Aerial crown-view tile of a tropical tree (Barro Colorado Island, Panama), acquired 20250217:
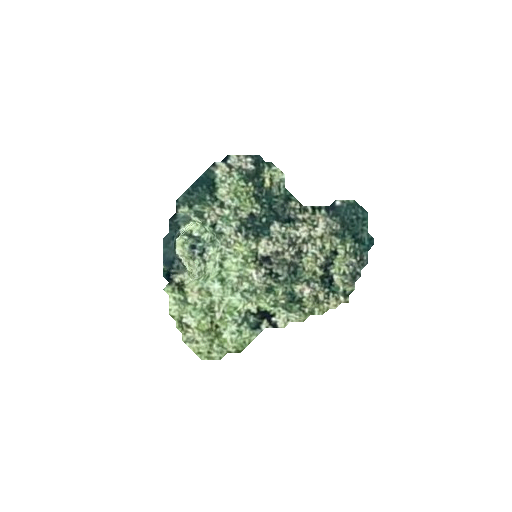
Species: Miconia argentea
GBIF accepted scientific name: Miconia argentea
Crown area: 42.025 m²